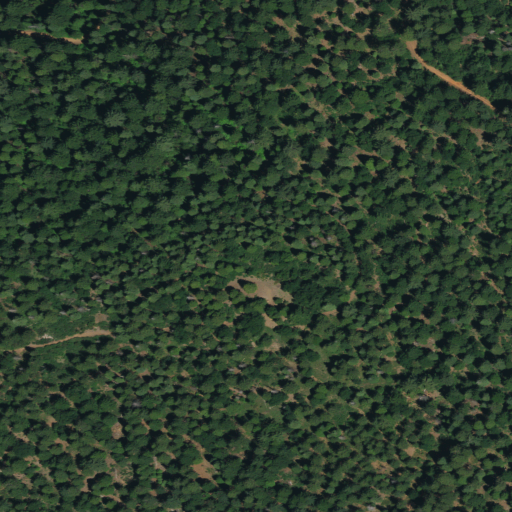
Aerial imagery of mountain in California named Baltic Peak containing evergreen forest and shrub